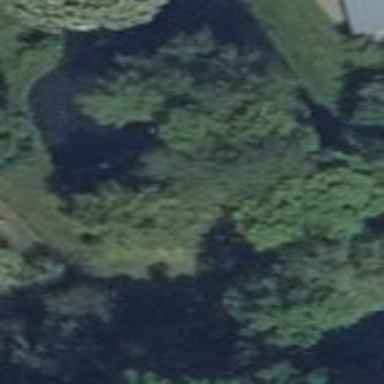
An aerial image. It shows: Pond surrounded by natural water.